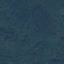
Land use / land cover class: Forest